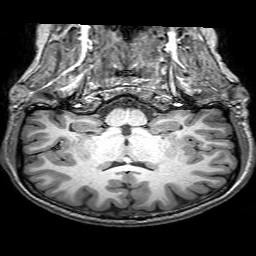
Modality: T1w
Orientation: sagittal
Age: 20
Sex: female
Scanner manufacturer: philips
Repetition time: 0.008942 s
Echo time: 0.0046 s